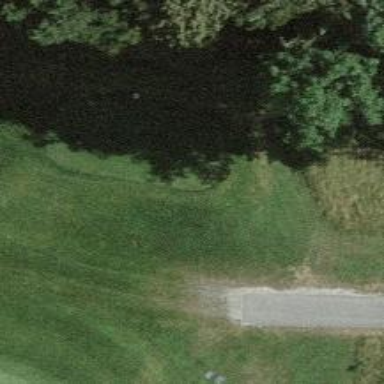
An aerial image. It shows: Golf tee.